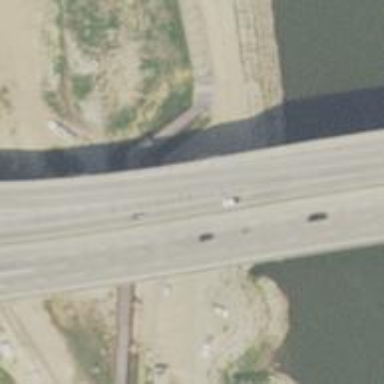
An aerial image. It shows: Viaduct footway bridging the road.